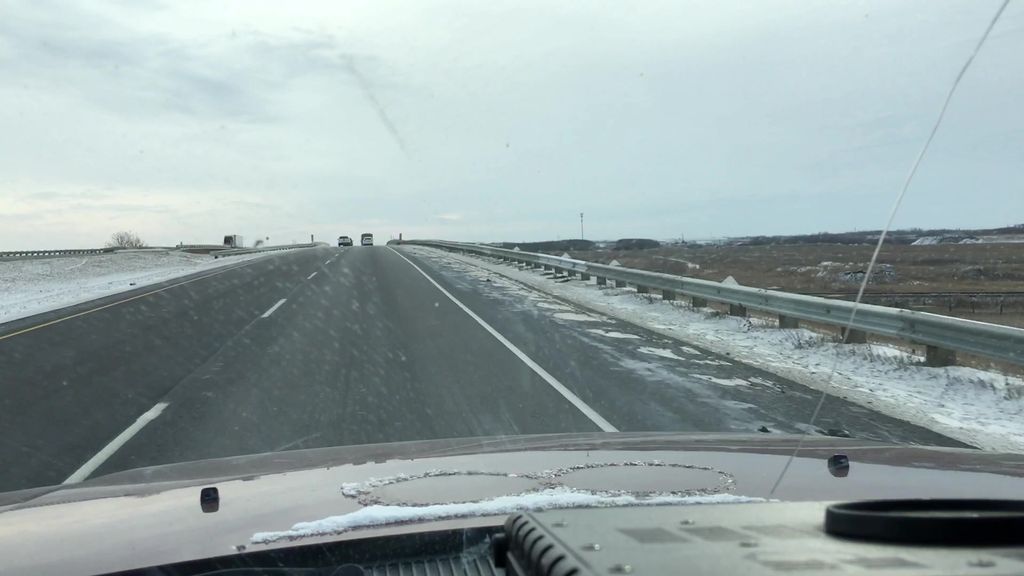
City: saskatoon